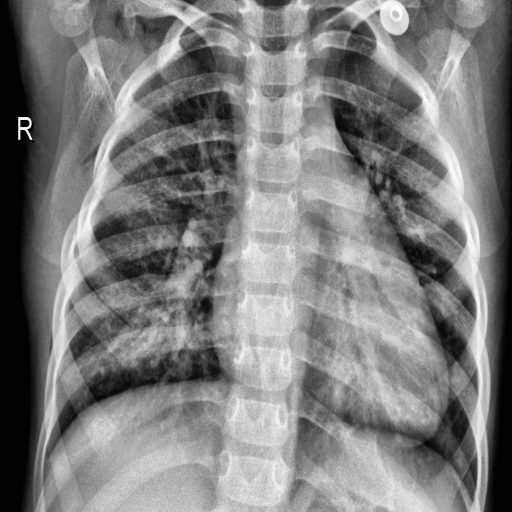
Finding: PNEUMONIA